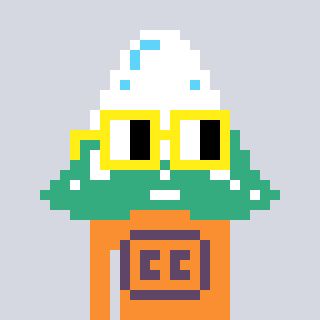
a pixel art character with square yellow glasses, a snowy mountain-shaped head and a orange-colored body on a cool background